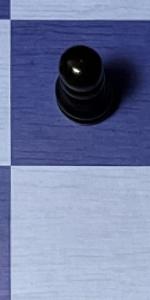
Label: Empty